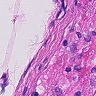
Metastatic tissue present: no